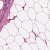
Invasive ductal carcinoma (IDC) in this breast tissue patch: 0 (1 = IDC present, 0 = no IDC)